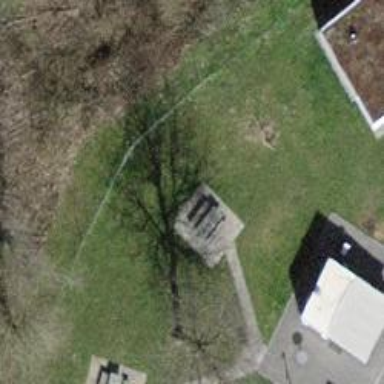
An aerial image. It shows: Picnic table located in leisure land area.